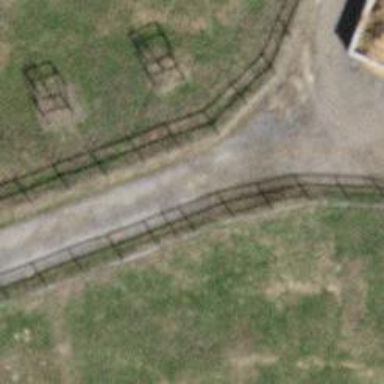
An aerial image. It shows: Fence.